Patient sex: M
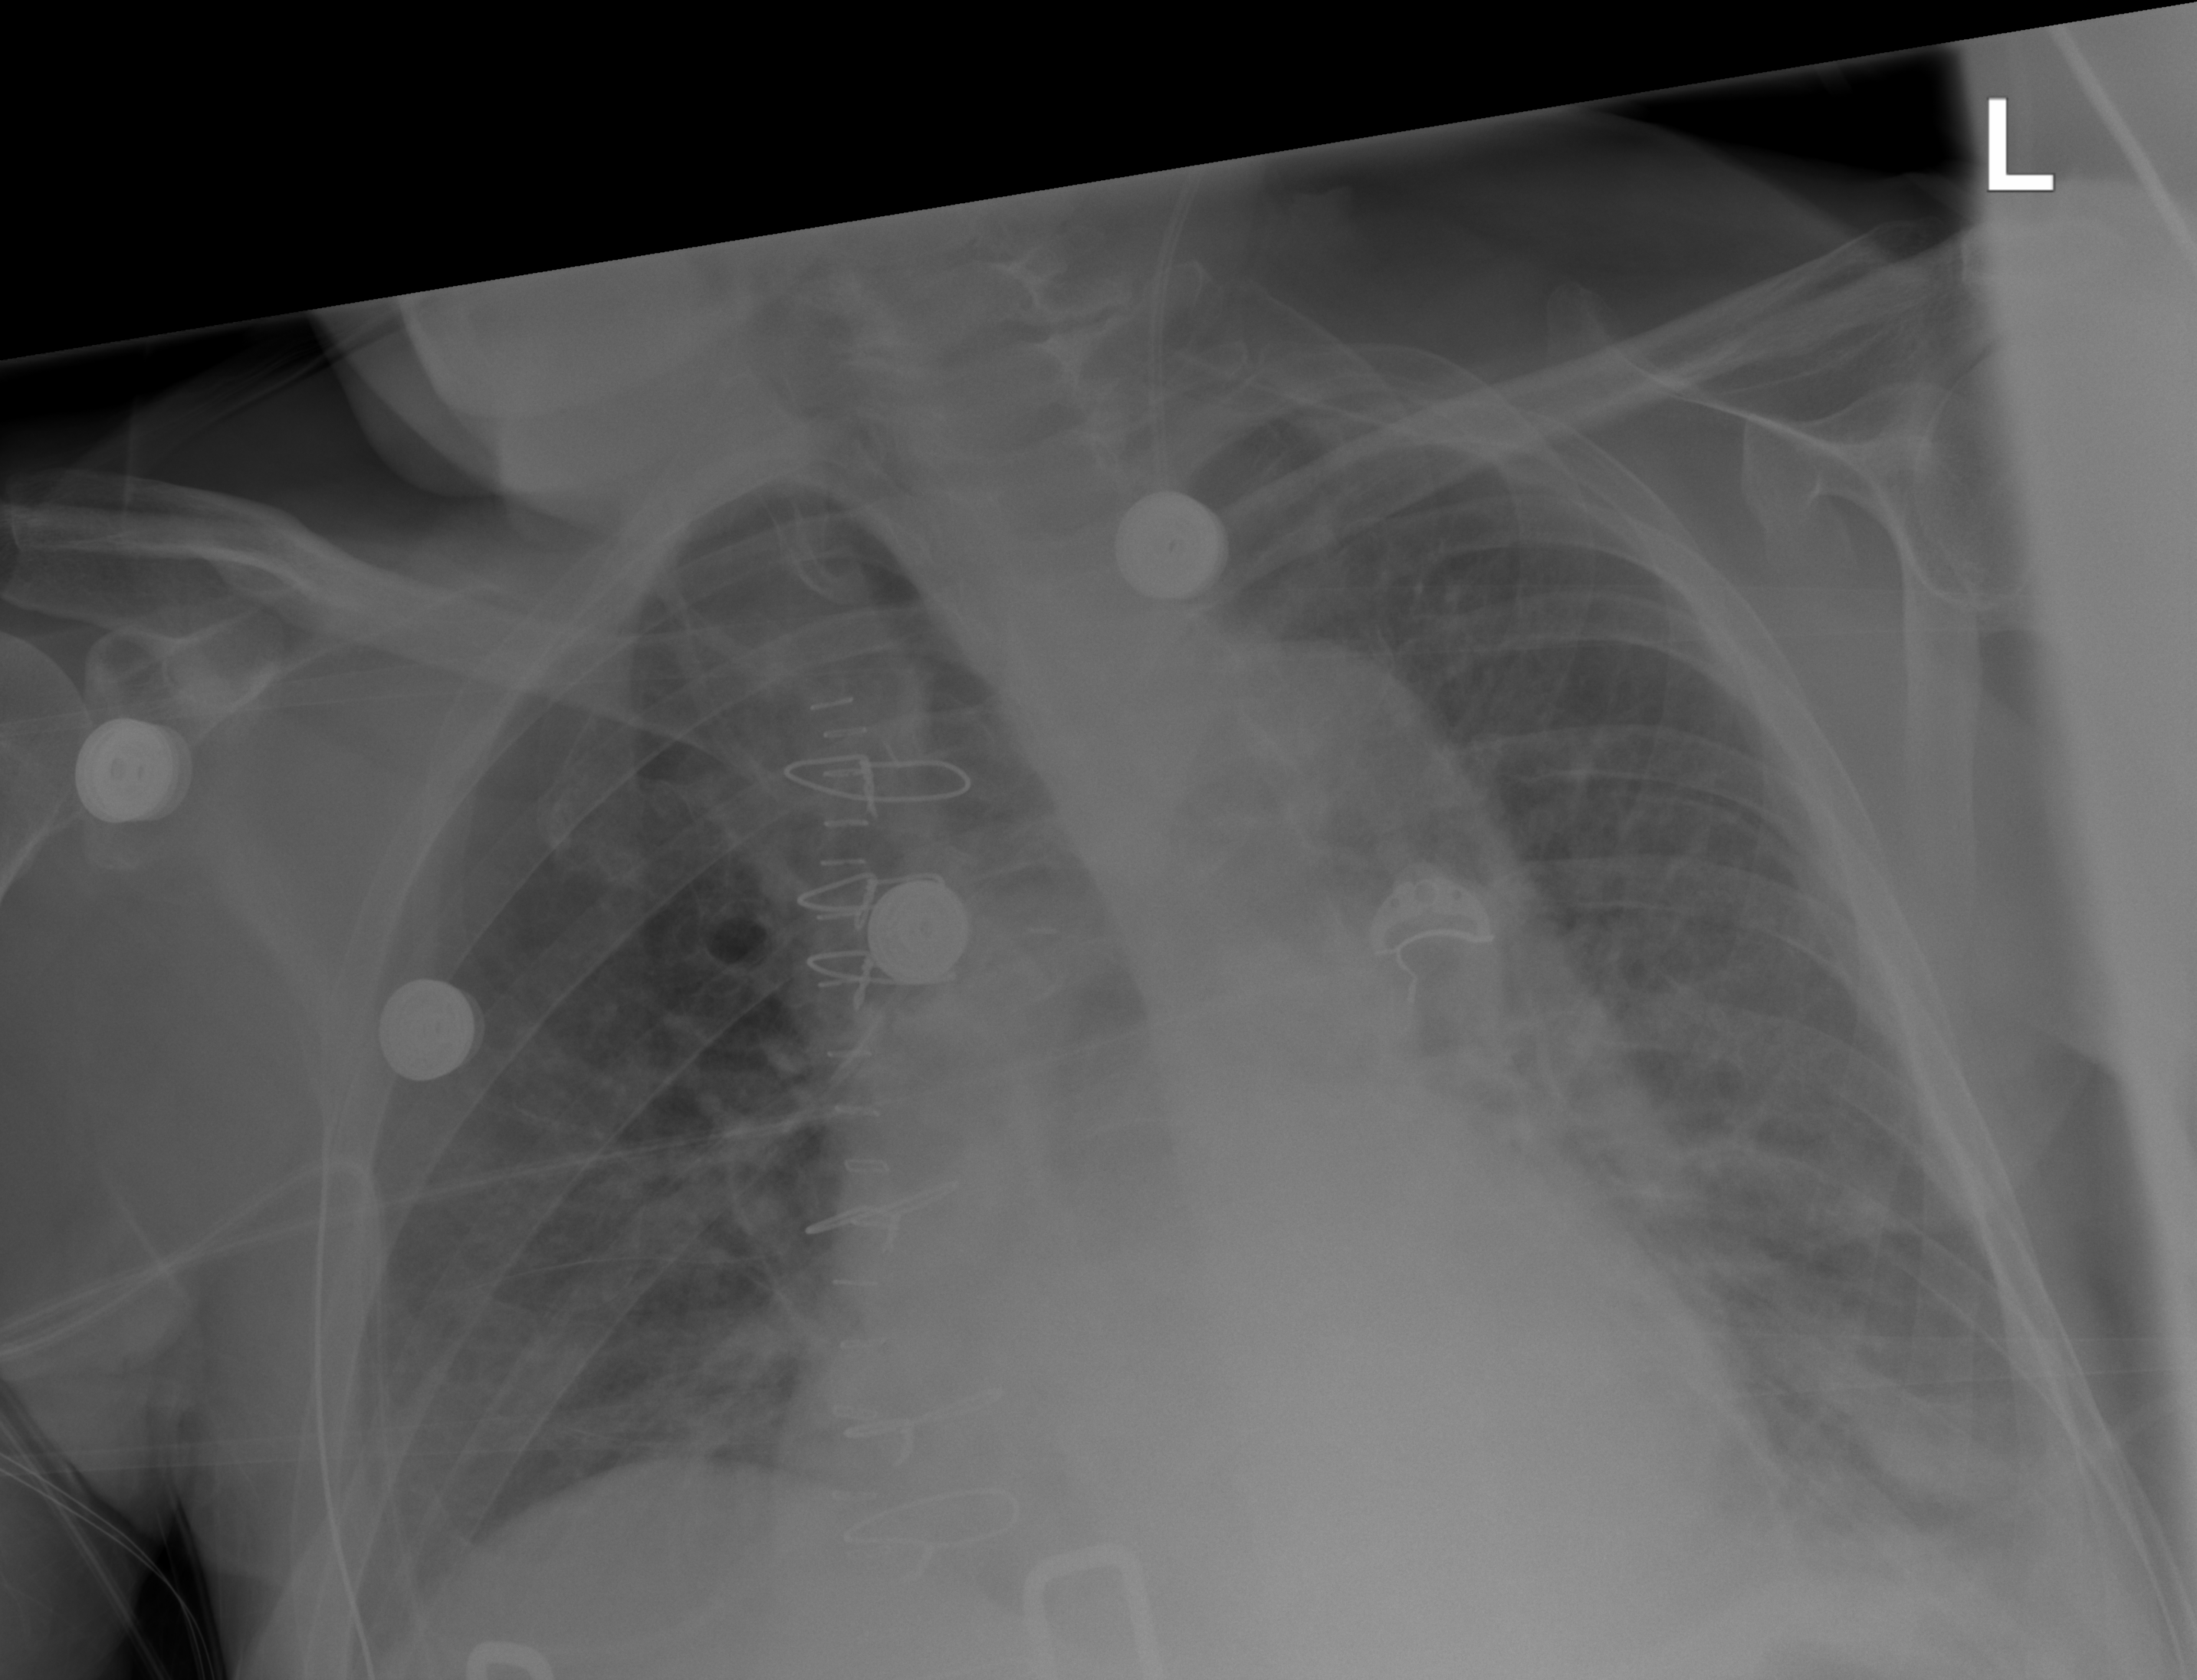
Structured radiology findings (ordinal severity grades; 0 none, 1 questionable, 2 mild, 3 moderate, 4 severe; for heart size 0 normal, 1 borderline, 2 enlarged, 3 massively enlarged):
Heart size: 2
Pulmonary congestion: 0
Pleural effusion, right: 2
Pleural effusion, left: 2
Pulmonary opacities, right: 0
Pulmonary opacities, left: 0
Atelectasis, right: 2
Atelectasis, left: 2